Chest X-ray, PA view. Patient: 59 years old, sex M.
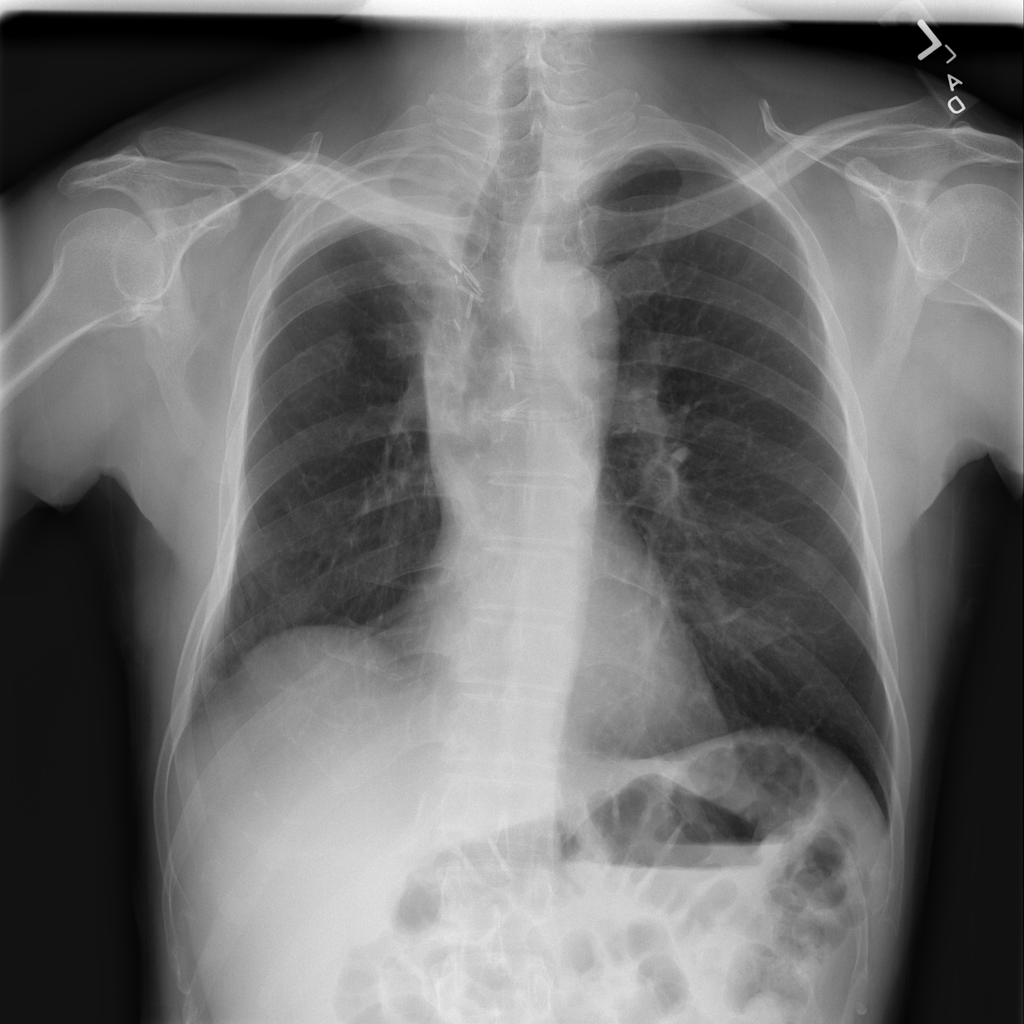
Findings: Mass